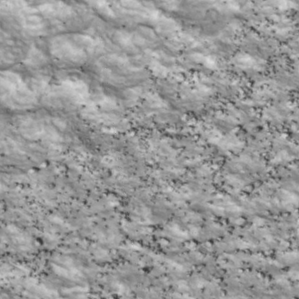
Label: non_frost